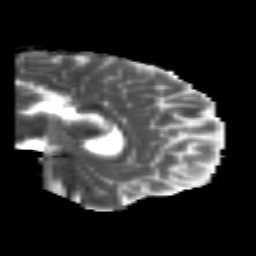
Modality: MD
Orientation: sagittal
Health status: healthy
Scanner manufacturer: siemens
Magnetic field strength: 3 T
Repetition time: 10 s
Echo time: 0.092 s